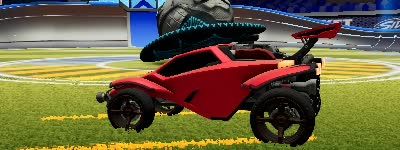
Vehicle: octane